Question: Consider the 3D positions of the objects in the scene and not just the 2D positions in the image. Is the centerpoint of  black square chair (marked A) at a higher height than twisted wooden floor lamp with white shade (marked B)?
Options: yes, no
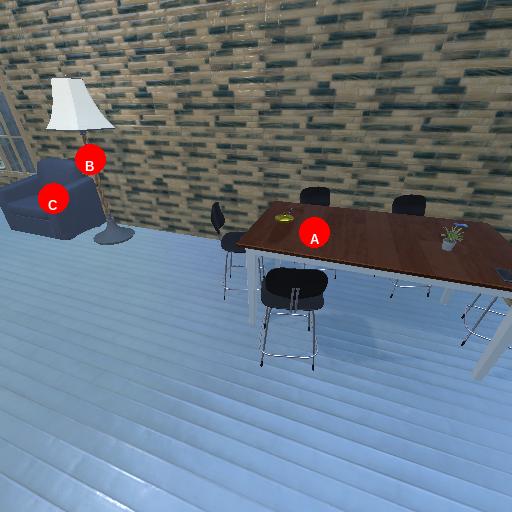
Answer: yes